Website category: sports
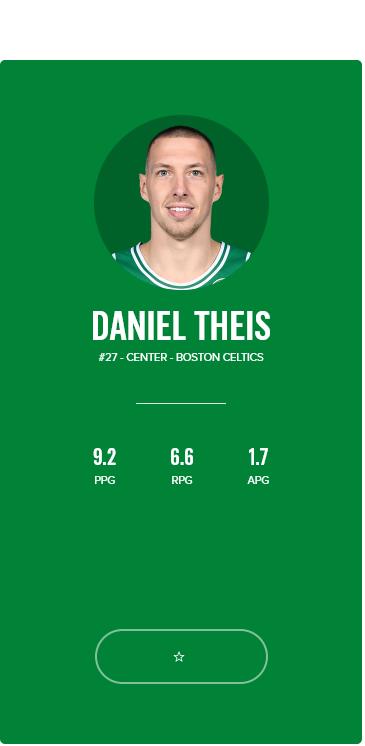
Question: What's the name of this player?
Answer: DANIEL THEIS

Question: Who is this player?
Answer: DANIEL THEIS

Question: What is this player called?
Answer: DANIEL THEIS

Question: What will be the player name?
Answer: DANIEL THEIS

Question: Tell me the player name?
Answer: DANIEL THEIS

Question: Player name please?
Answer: DANIEL THEIS

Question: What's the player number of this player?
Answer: #27

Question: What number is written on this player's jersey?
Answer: #27

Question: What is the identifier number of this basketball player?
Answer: #27

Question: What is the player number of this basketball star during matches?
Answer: #27

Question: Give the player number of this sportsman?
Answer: #27

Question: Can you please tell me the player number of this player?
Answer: #27

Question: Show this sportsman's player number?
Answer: #27

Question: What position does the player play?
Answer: CENTER

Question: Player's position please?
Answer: CENTER

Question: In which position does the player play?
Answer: CENTER

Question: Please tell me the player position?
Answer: CENTER

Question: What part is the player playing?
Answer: CENTER

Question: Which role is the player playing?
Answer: CENTER

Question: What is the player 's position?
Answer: CENTER

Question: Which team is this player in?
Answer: BOSTON CELTICS

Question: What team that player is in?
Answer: BOSTON CELTICS

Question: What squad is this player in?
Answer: BOSTON CELTICS

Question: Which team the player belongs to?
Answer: BOSTON CELTICS

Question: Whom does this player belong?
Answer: BOSTON CELTICS

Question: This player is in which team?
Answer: BOSTON CELTICS

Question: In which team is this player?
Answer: BOSTON CELTICS

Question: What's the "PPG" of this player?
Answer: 9.2

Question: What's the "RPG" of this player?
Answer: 6.6

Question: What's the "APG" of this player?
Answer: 1.7

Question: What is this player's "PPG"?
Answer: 9.2

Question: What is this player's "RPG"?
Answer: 6.6

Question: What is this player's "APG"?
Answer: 1.7

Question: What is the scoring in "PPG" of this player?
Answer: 9.2

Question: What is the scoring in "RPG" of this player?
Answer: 6.6

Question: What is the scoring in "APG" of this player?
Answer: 1.7

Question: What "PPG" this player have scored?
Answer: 9.2

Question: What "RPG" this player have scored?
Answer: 6.6

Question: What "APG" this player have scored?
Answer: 1.7

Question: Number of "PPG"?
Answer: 9.2

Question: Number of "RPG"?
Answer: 6.6

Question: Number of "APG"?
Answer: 1.7

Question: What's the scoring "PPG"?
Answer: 9.2

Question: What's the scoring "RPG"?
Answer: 6.6

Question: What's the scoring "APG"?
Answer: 1.7